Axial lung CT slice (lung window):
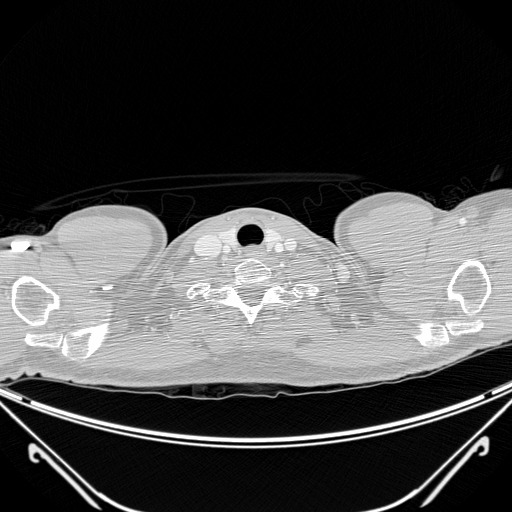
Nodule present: no